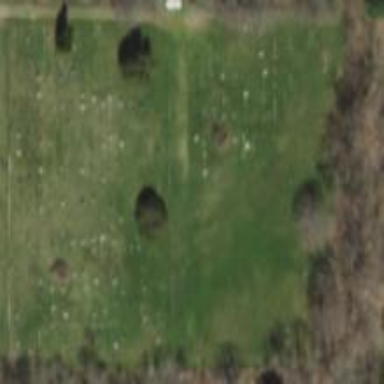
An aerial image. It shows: Cemetery.